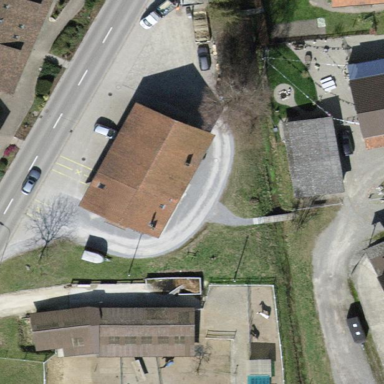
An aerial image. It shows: Shed.